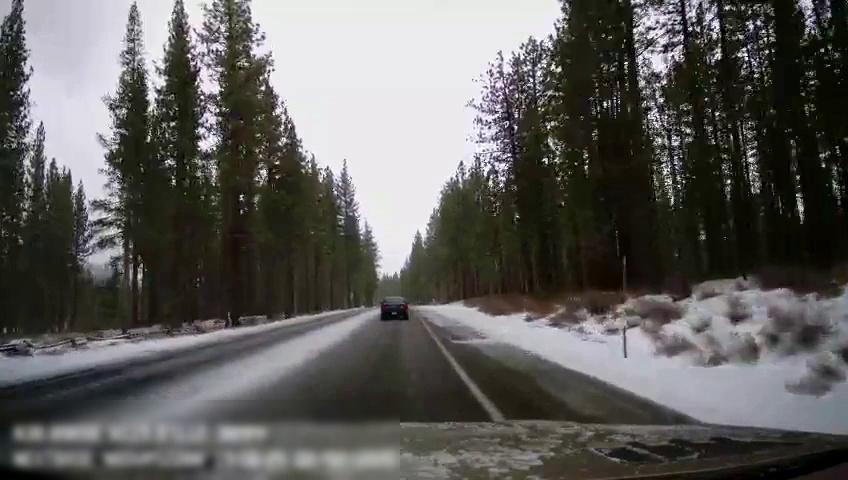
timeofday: Day
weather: Snowy
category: Drivable Space
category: Vehicles | Car
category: Lanes | Current Lane